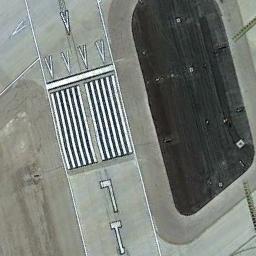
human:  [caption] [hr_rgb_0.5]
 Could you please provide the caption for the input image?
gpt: Next to the runway is a concrete floor with white '1L' and dashes and arrow signs on the runway .

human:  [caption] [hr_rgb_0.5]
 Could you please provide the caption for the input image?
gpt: Runways are marked by arrows and vertical lines .

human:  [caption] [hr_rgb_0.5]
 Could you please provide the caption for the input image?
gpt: The runway is on the bare land next to the grass .

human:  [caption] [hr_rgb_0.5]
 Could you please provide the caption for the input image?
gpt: The runway has a threshold marking and the designation marking is 1L .

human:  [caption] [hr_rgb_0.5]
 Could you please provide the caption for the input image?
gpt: There are some empty land beside the runway with white lines and arrows .